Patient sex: M
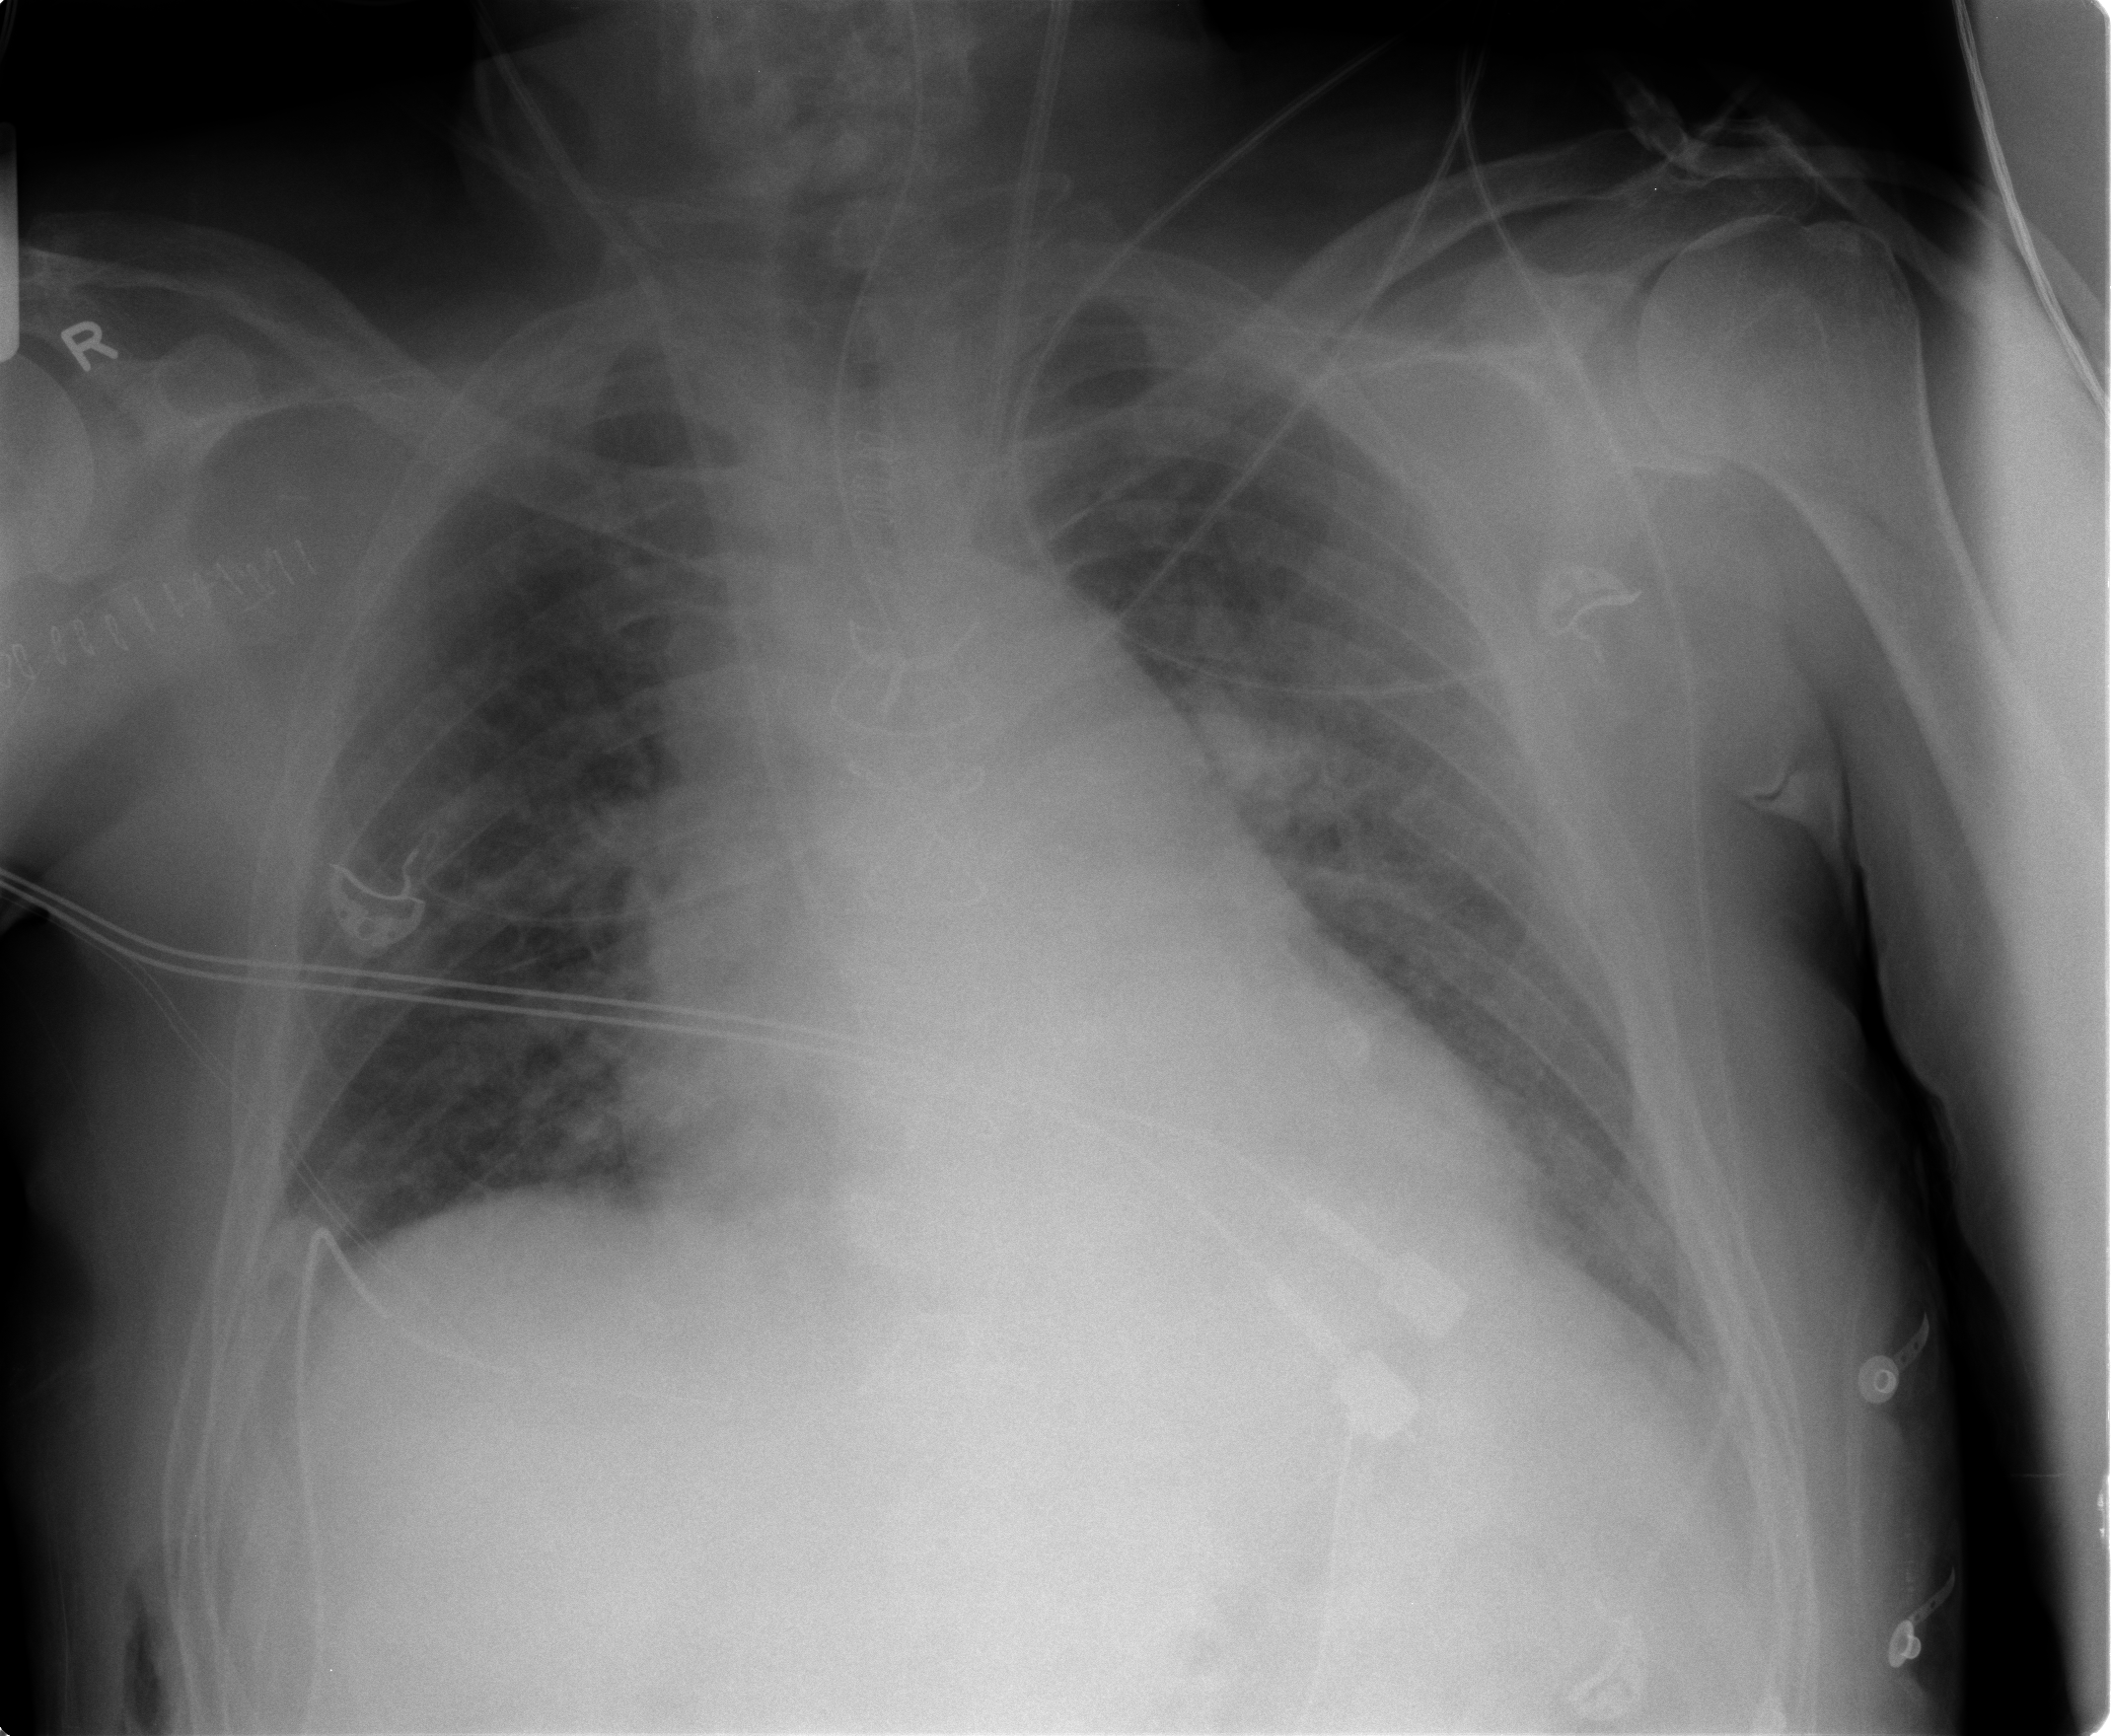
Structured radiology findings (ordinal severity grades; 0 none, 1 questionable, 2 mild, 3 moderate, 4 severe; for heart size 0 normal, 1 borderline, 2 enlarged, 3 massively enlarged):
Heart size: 2
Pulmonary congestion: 2
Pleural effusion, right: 1
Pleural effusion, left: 1
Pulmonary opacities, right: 2
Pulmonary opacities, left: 2
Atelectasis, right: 2
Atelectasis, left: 3